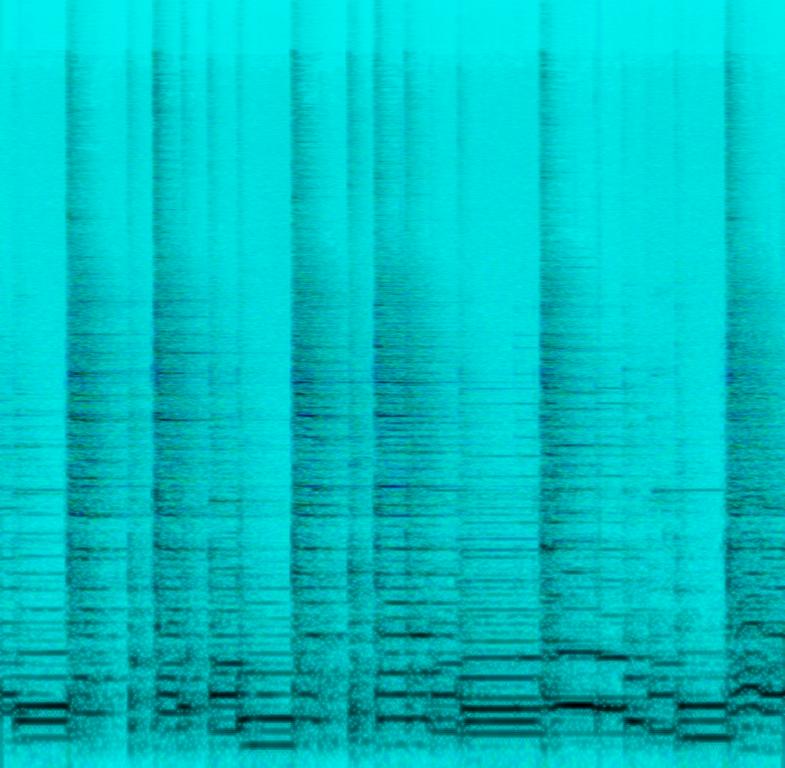
This song features an electric guitar. The guitar plays a blues progression by first descending three chords and then ending the song on a higher register. The guitar tone has a lot of added reverb. There are no other instruments in this audio. This is an instrumental song with no voices.